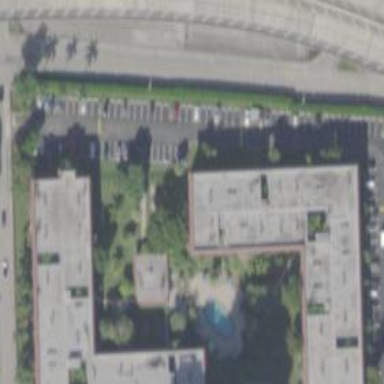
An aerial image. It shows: View of apartment building.